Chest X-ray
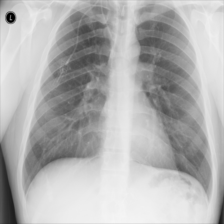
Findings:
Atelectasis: negative
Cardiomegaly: negative
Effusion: negative
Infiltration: negative
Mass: negative
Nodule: negative
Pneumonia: negative
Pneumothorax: negative
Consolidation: negative
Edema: negative
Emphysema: negative
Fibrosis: negative
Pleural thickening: negative
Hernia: negative